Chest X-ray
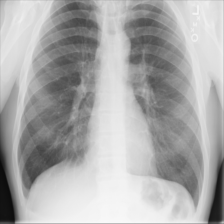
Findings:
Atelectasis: negative
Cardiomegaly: negative
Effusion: negative
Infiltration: negative
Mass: negative
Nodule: negative
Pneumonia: negative
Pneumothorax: negative
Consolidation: negative
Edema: negative
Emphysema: negative
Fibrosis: negative
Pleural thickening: negative
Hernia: negative